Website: lowes
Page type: account-selection
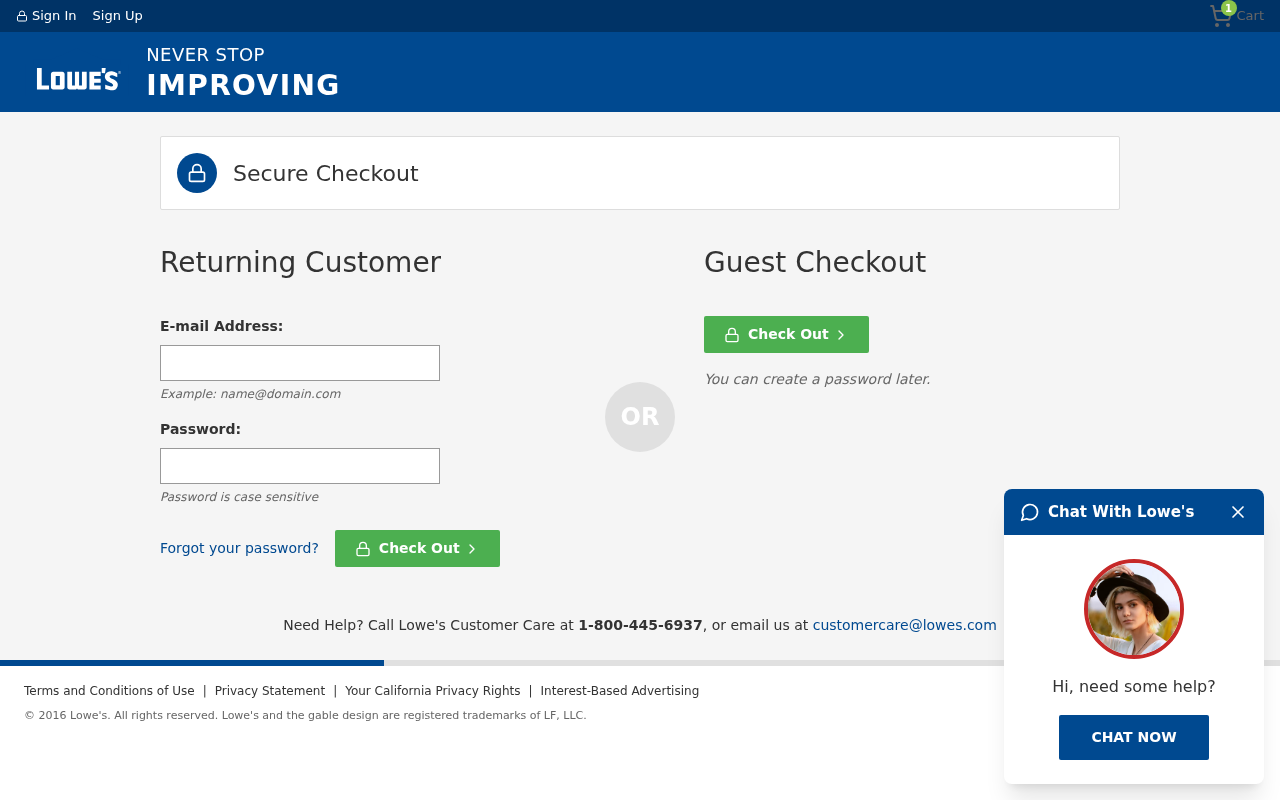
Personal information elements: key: PII_LOGIN_USERNAME
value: krussell467
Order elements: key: ORDER_NUM_ITEMS
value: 1